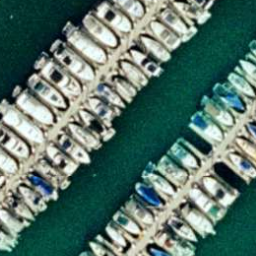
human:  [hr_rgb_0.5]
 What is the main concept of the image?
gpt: harbor